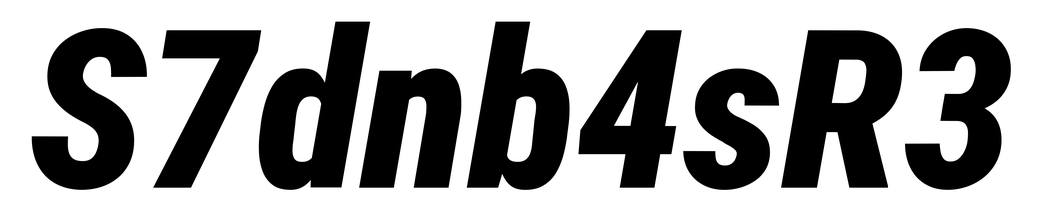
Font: Roboto-Italic_Condensed_Black_Italic